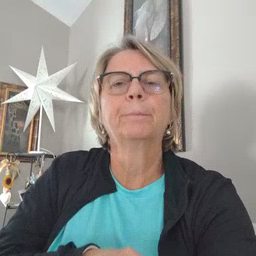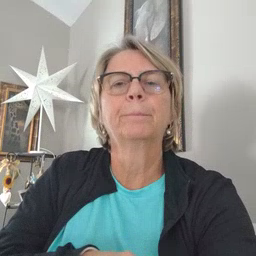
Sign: vacuum